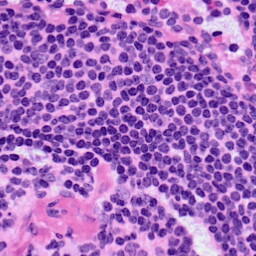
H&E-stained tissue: LymphNode